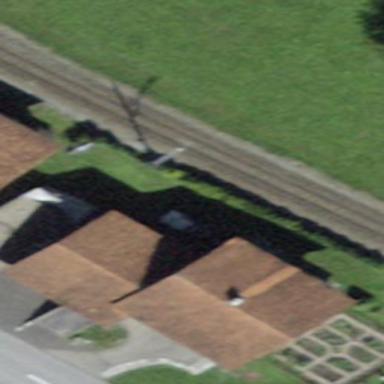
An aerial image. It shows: Simple house.